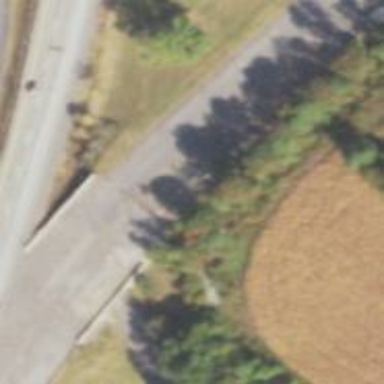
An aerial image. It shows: Service road that includes bridge.